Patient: sex M, age 65
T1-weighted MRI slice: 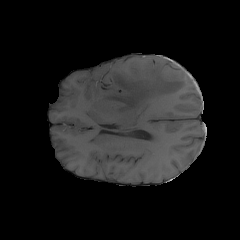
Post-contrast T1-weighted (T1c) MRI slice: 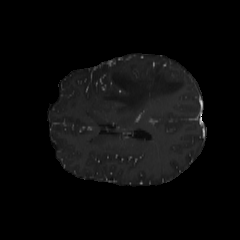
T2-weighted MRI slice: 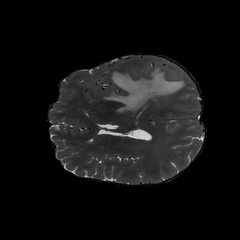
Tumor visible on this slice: yes
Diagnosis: Glioblastoma, IDH-wildtype
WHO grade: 4